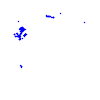
Particle: electron